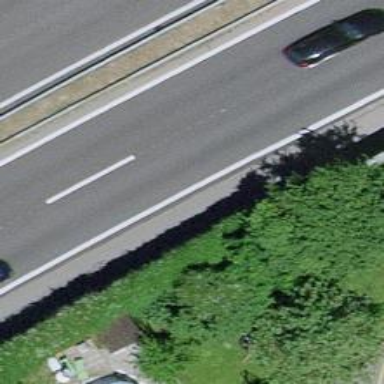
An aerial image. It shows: Asphalt motorway.